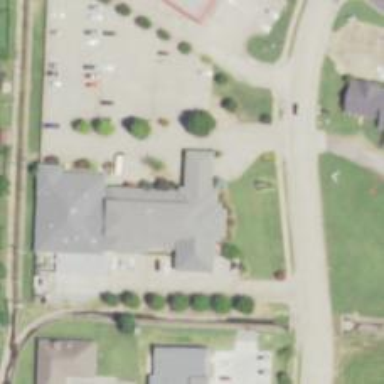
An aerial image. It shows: Clinic.